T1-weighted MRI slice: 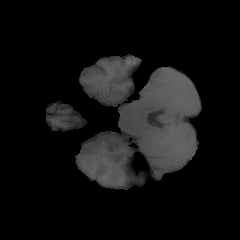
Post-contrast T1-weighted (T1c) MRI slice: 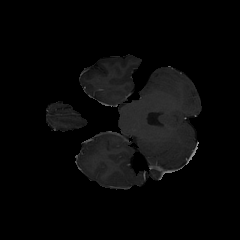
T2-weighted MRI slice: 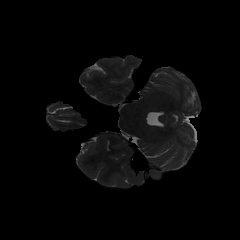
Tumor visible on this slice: no